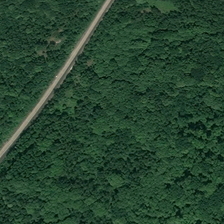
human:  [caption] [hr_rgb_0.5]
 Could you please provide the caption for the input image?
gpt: there is a road across the dense dark green forest .

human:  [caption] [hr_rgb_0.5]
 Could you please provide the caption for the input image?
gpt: there is a road across the dense dark green forest .

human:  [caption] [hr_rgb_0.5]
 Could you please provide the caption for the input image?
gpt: we can see a straight roads stretches through this dense forest .

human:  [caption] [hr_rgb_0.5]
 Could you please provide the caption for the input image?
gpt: there is a road passing through the forest .

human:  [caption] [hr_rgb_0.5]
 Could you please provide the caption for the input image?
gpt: a road is in a piece of green forest .